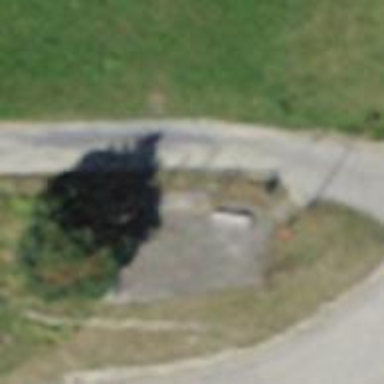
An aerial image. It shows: Bench.